Question: I am creating a program where you can store and change the balances of different accounts in visual C#. At the moment I am making the part where you can add to the balance of an account stored in a database to a table like this:

After adding on an amount of money, thus changing the currency, I want to be able to change the currency value in the database.
For example, if the current currency of an account (record) is PS2. After adding on PS3 I want to change the database so in the currency field for that record it now says PS5.
I have written this code which is similar to how I inserted information into the database earlier in the code which worked successfully but I can't figure out how to use the syntax for the update command whilst using parameters in this context ():
'''
string sql = "update customers set balance values ('" + balance + "') where first_name values ('" + forename + "')";
SQLiteCommand command = new SQLiteCommand(sql, m_dbConnection);
command.ExecuteNonQuery();
'''
(This is the code I used earlier to insert information into the table that ):
'''
string sql = "insert into leaders (ID, username, password, first_name, last_name) values (null,'" + username + "', '" + password + "', '" + first_name + "', '" + last_name + "')";
SQLiteCommand command = new SQLiteCommand(sql, m_dbConnection);
command.ExecuteNonQuery();
'''
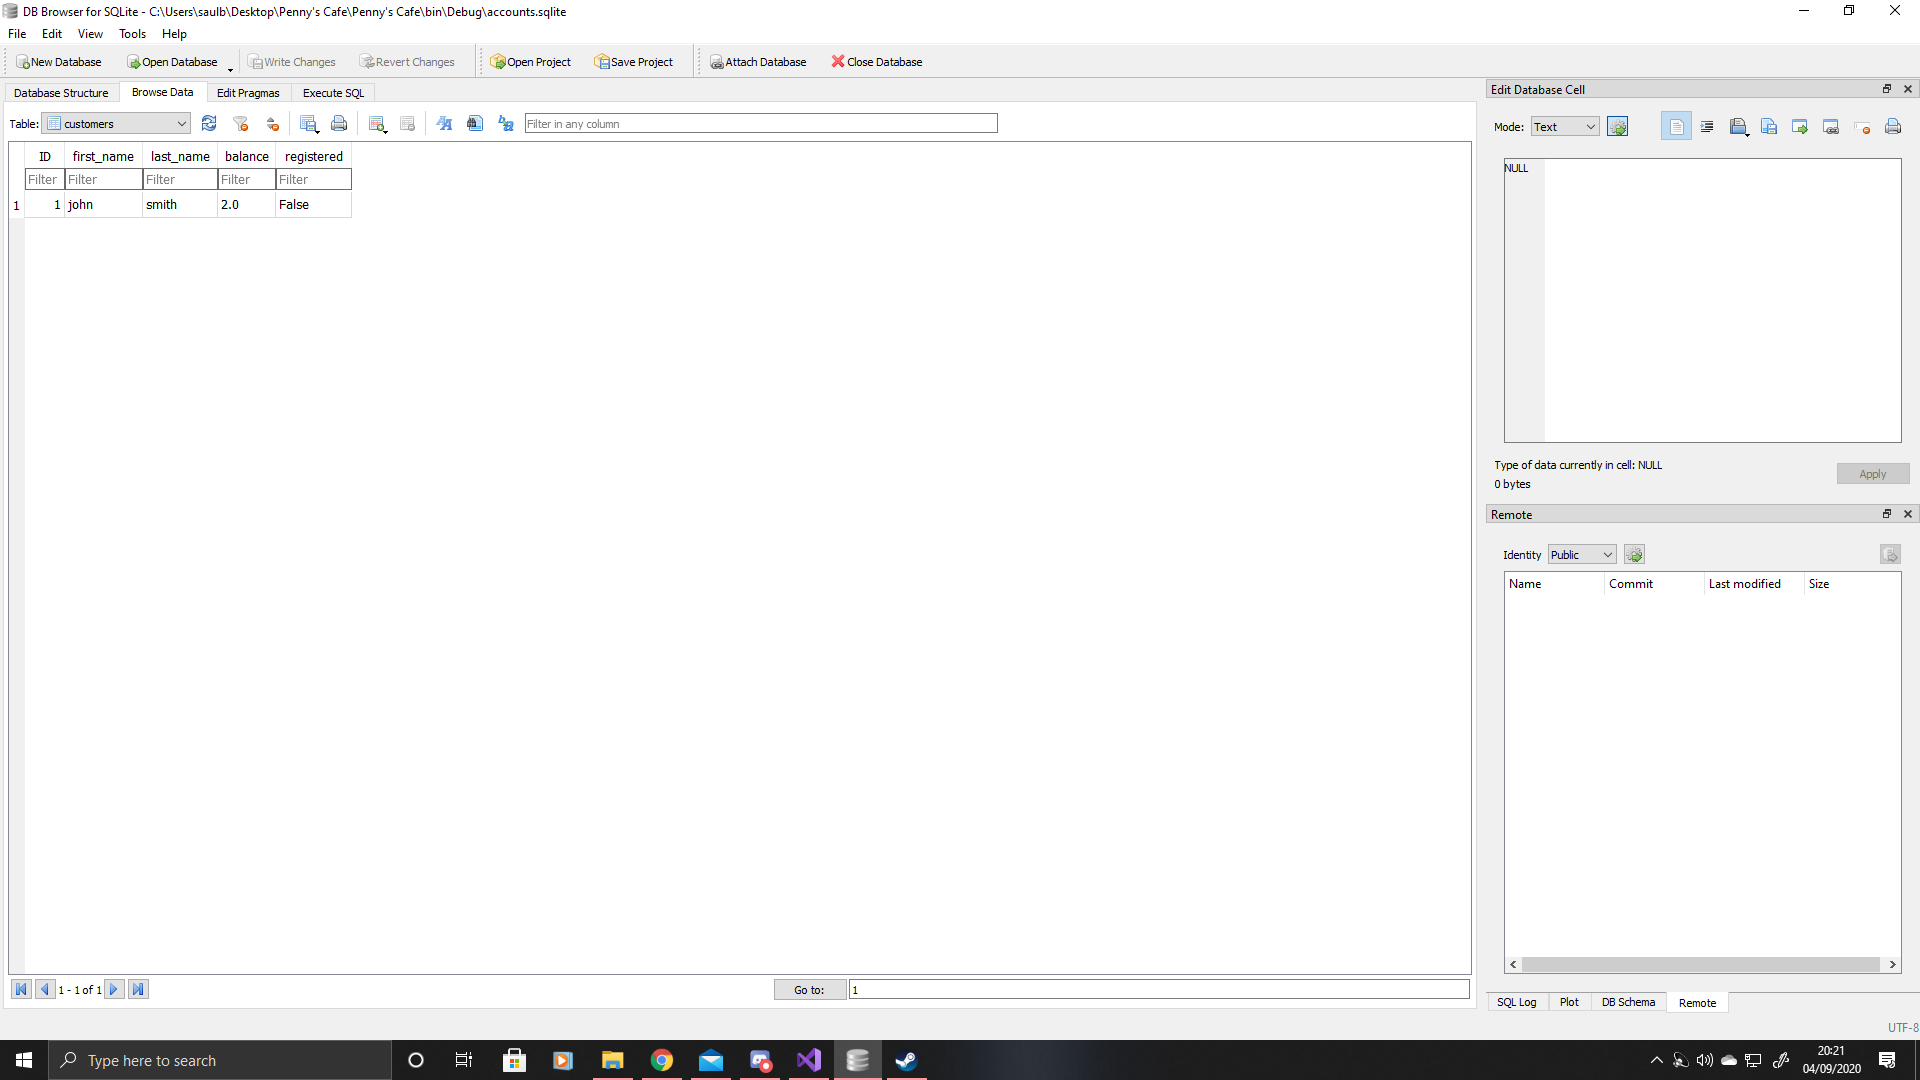
Answer: You aren't using the correct syntax for 'update':
'''
string sql = "update customers set balance = '" + balance + "' where first_name = '" + forename + "'";
'''
Note that this is a parameterized query, and might be vulnerable to SQL Injection attacks (or just break if one of the values contains a '''). It's recommended to use a prepared statement with parameters:
'''
string sql = "update customers set balance = @balance where first_name = @forename";
SQLiteCommand command = new SQLiteCommand(sql, m_dbConnection);
command.Parameters.AddWithValue("@balance", balance);
command.Parameters.AddWithValue("@forename", forename);
command.ExecuteNonQuery();
'''